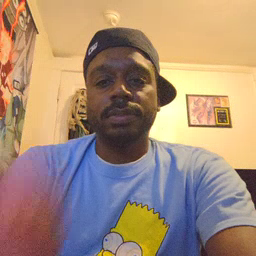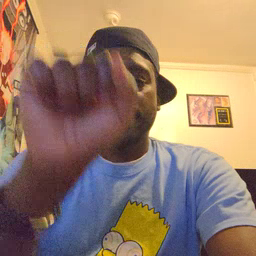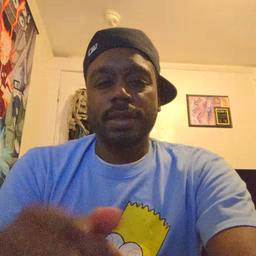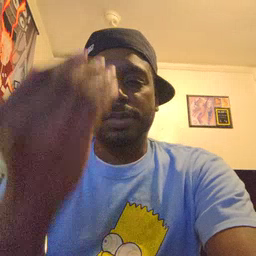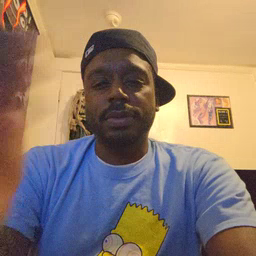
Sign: mitten